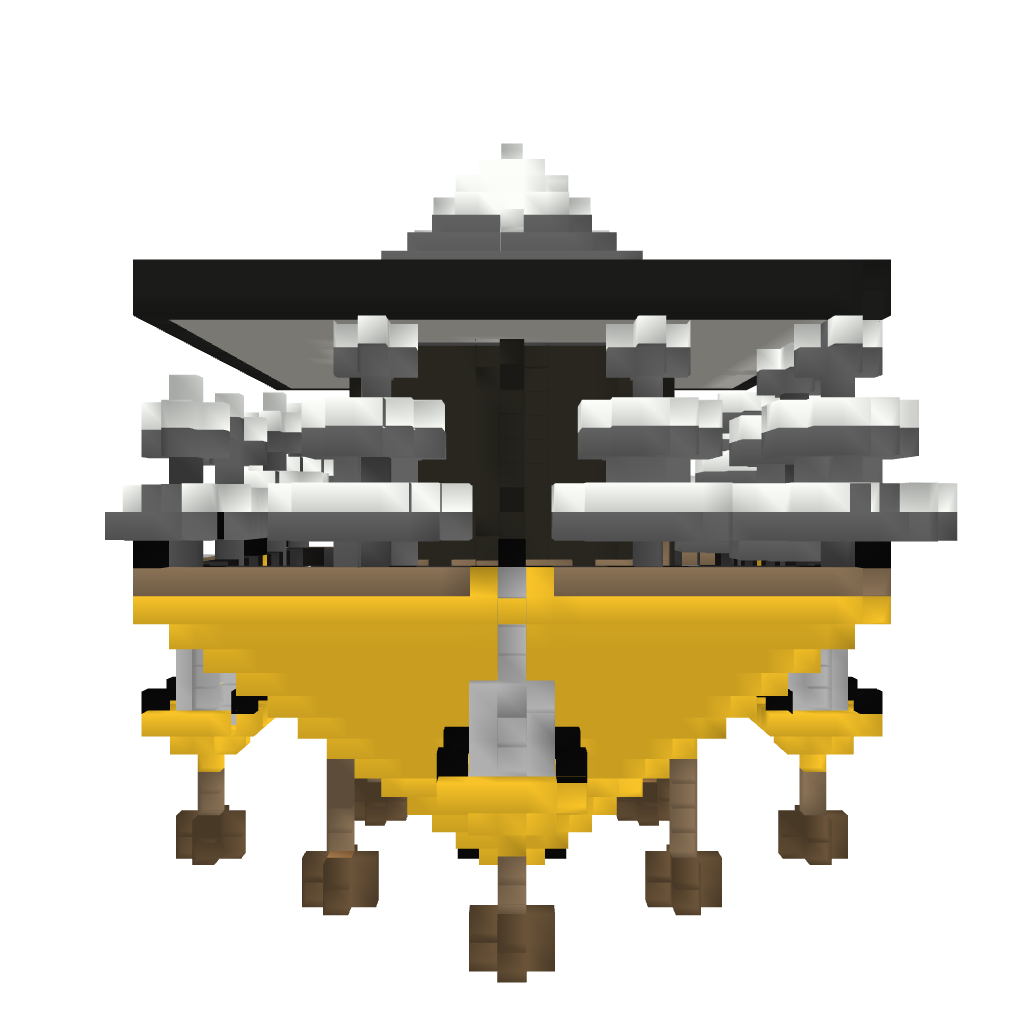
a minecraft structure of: Inverted Pyramid Nature Shrine